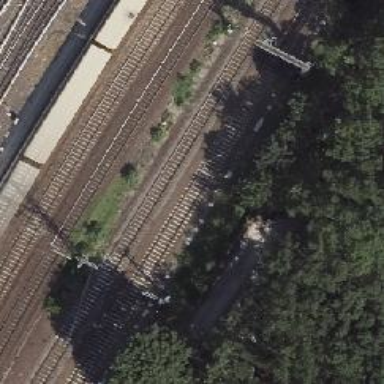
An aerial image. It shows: Railway with electrified contact lines.